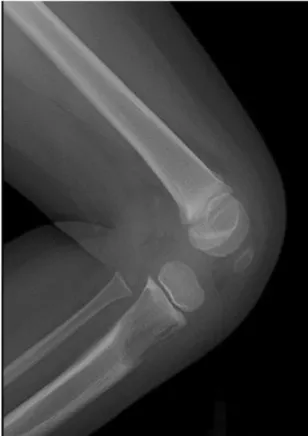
A 2-year-old girl with left knee pain and a medullary lytic lesion in the proximal tibial metaphysis. Lateral view.
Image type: radiology (x_ray)